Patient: sex M, age 28
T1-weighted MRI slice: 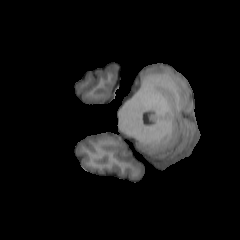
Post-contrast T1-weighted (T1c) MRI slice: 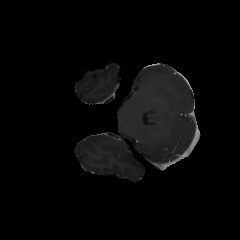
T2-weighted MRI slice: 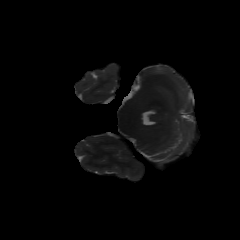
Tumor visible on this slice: no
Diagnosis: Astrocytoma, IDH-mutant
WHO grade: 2